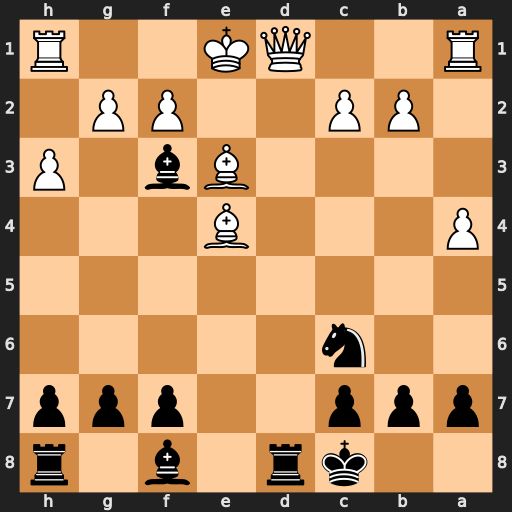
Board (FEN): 2kr1b1r/ppp2ppp/2n5/8/P3B3/4Bb1P/1PP2PP1/R2QK2R
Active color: b
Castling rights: KQ
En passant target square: -
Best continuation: Rxd1+ Rxd1 Bxe4